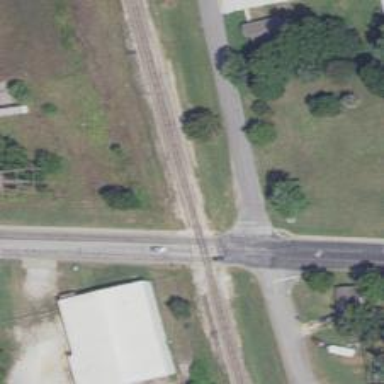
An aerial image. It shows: Crossing for the railway.